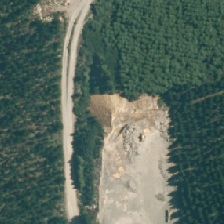
Land cover: harvested_forest